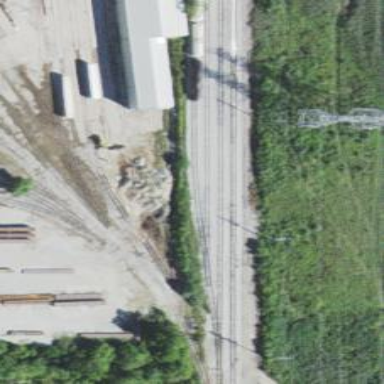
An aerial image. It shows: Disused railway spur.